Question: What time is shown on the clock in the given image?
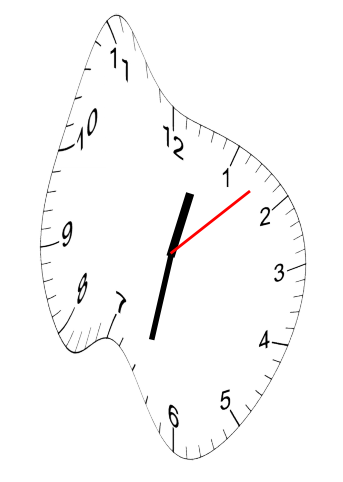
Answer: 12:32:08